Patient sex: M
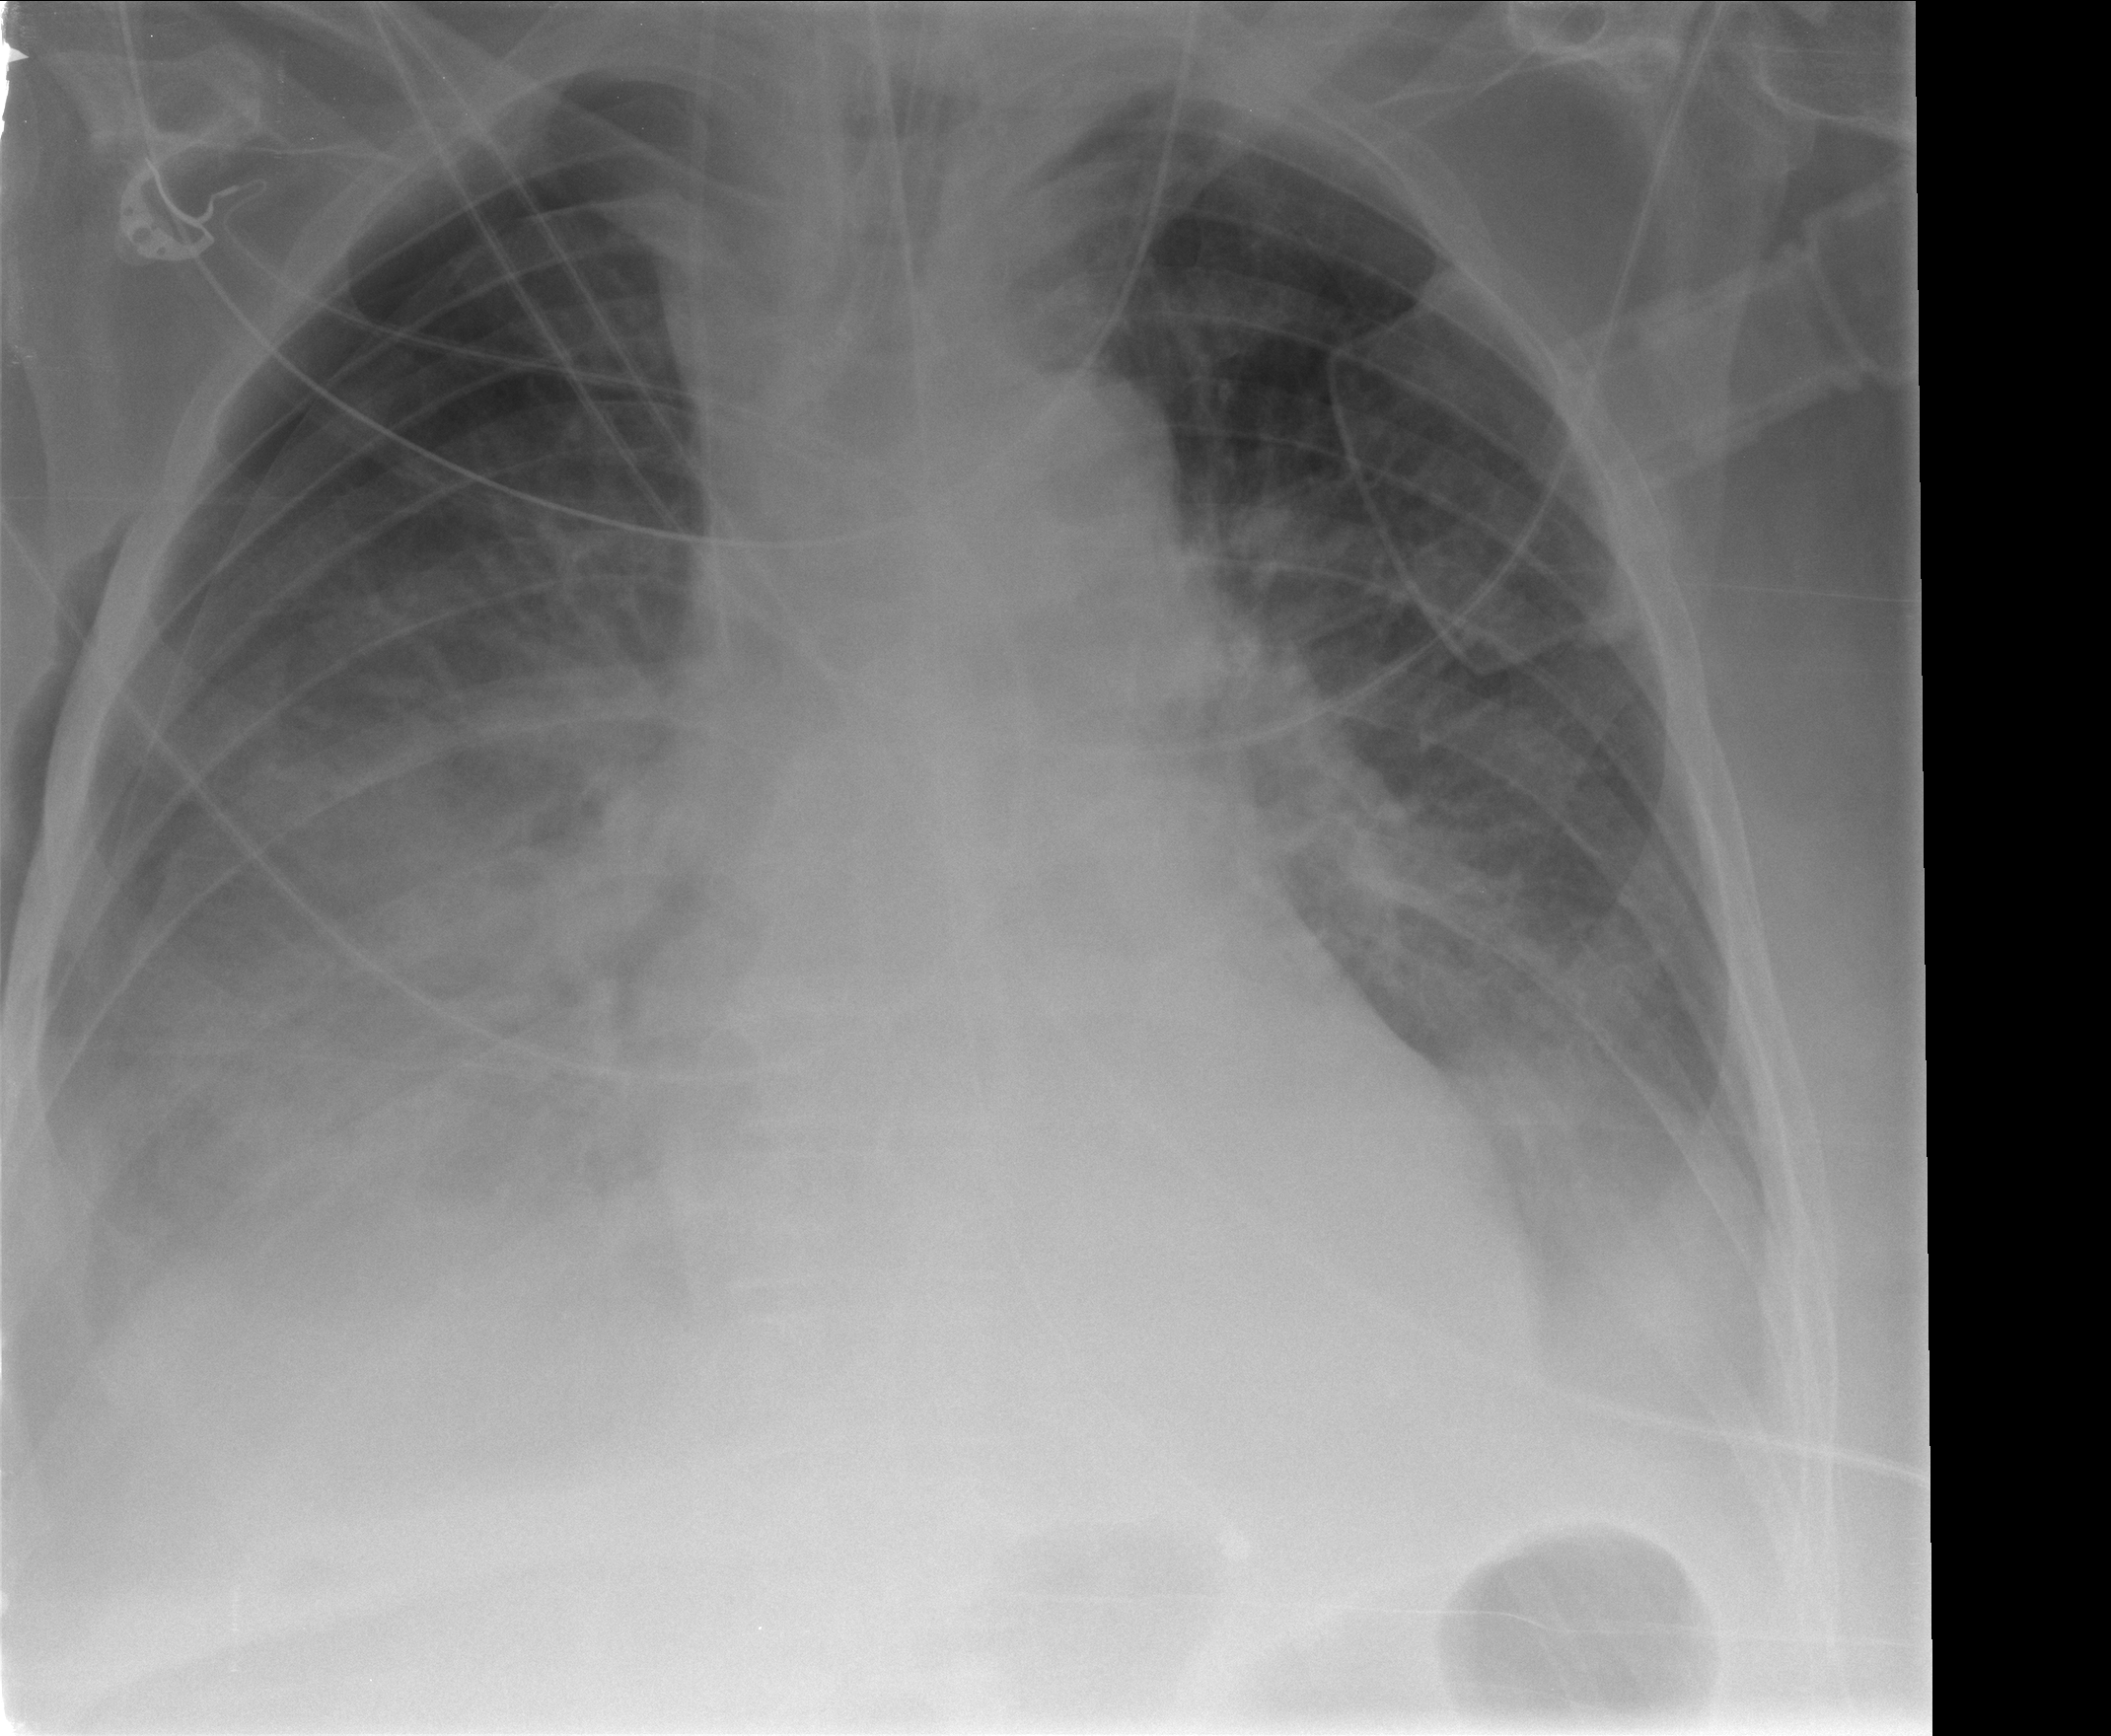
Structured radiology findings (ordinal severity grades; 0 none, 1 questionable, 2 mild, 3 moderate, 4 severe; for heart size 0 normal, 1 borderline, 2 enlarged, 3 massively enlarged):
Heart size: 1
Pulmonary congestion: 2
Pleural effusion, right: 3
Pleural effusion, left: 2
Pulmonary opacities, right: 0
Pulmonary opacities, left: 0
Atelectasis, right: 3
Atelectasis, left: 2